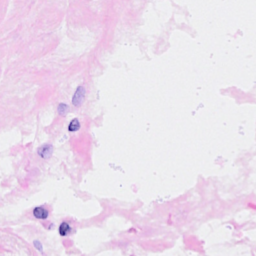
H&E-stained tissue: Breast